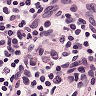
Metastatic tissue present: no